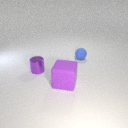
large purple rubber cube in front of small purple metal cylinder